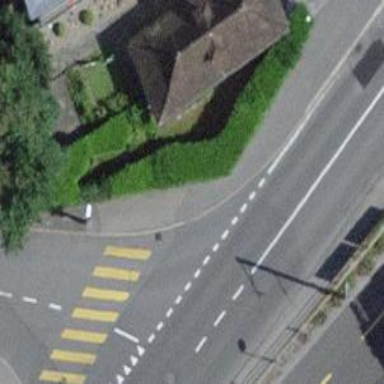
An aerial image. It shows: Pedestrian crossing with zebra markings on footway.